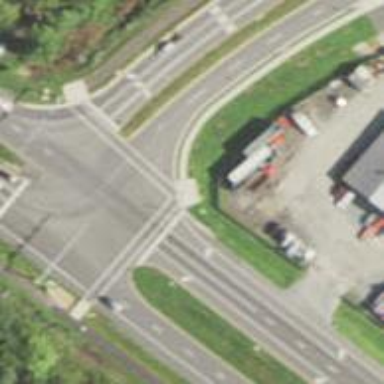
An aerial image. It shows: Marked road crossing.